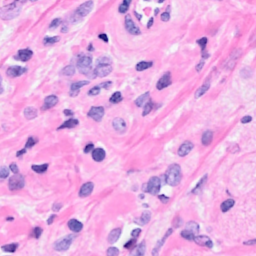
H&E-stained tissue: Breast